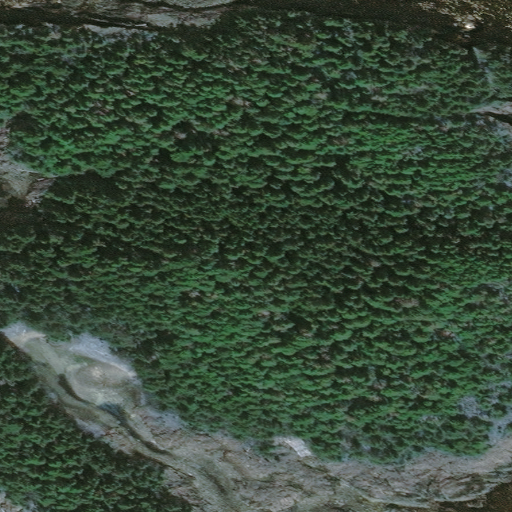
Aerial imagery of island in Alaska named Winifred Island containing only unknown